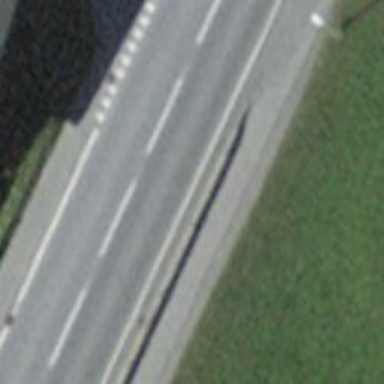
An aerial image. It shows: Guard rail.